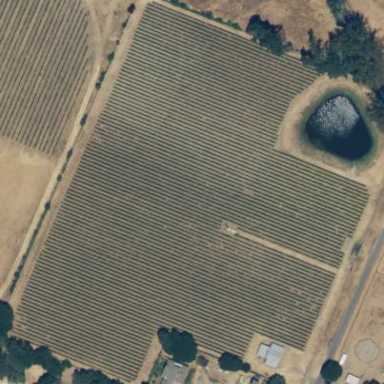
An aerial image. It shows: Vineyard growing grapes.